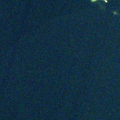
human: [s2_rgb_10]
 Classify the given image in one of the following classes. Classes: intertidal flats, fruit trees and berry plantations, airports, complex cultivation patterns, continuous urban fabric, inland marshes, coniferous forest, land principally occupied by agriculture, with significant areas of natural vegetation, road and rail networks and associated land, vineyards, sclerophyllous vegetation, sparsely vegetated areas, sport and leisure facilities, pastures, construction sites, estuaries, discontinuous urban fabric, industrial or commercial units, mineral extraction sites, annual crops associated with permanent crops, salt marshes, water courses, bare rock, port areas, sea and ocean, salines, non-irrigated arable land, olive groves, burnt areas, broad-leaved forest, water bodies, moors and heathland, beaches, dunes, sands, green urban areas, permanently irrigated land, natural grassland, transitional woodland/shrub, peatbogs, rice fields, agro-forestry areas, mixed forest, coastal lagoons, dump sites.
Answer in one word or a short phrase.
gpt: water bodies